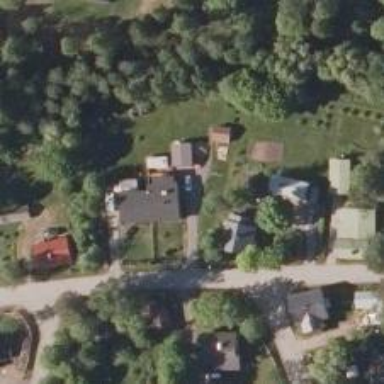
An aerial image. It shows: Driveway.